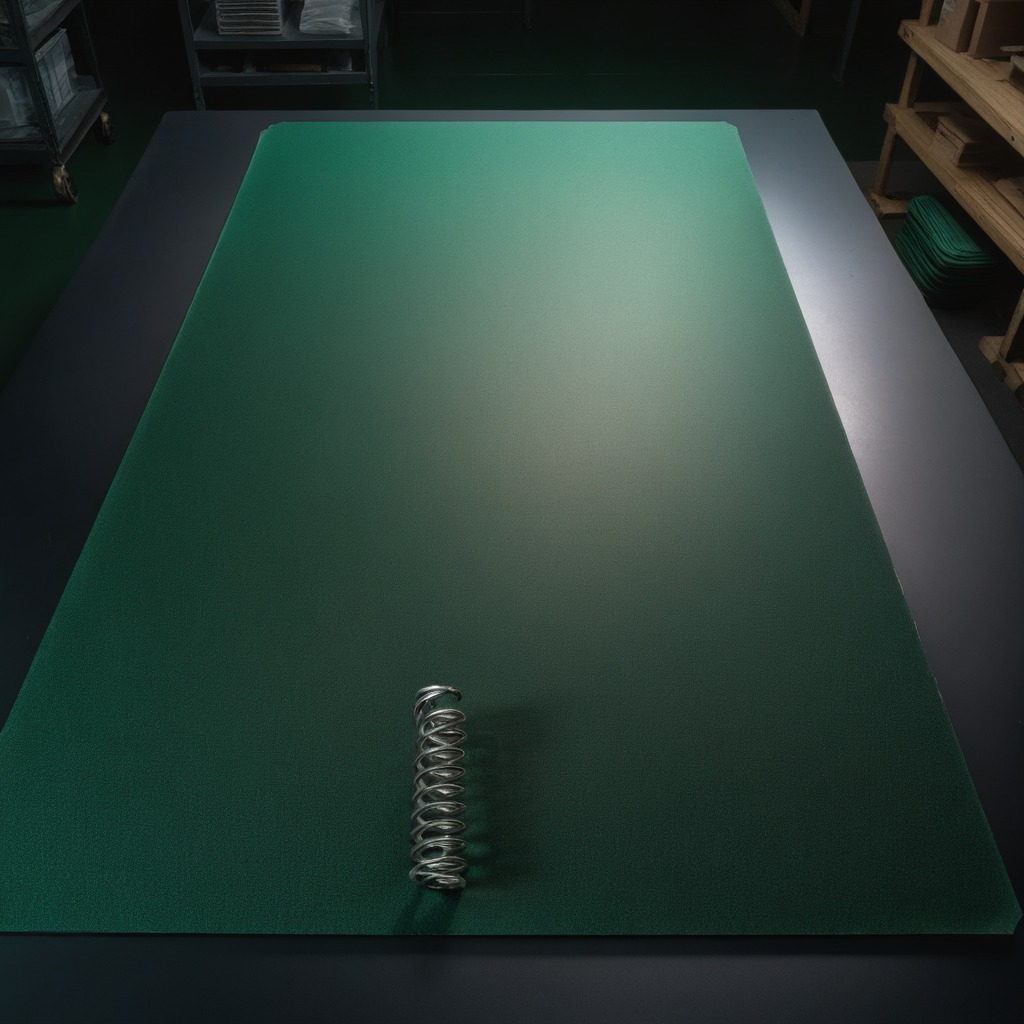
A coiled metal spring lies on the green rubber mat on the clean granite tabletop inside a workshop at night.